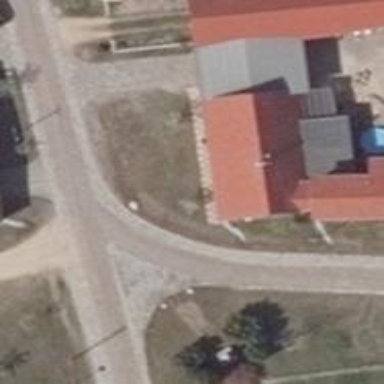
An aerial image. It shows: House with flat grey roof.